Question: I have problem formatting a double for printout in the debug Window. I have tried to use swprintf_s function and the %d, the value is 0.804 but its not working at all.

I get value 65384... How shall i improve this code?
'''
void MyOutputFunction(const wchar_t *format, double args)
{
wchar_t buf[2048];
swprintf_s(buf, _countof(buf), format, args);
OutputDebugStringW(buf);
}
'''
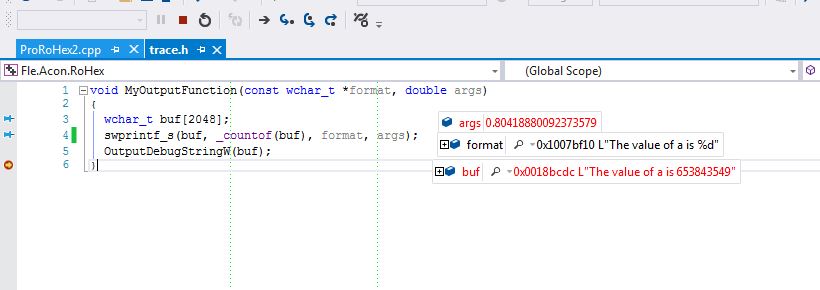
Answer: You should use '%f' ( '%d') as format specifier for 'double's.